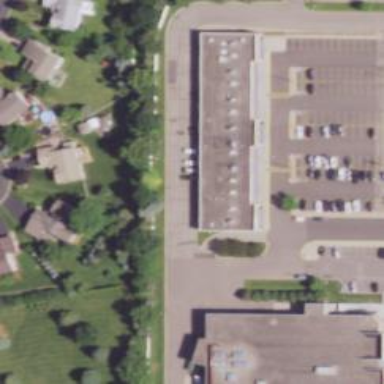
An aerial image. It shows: Post office.